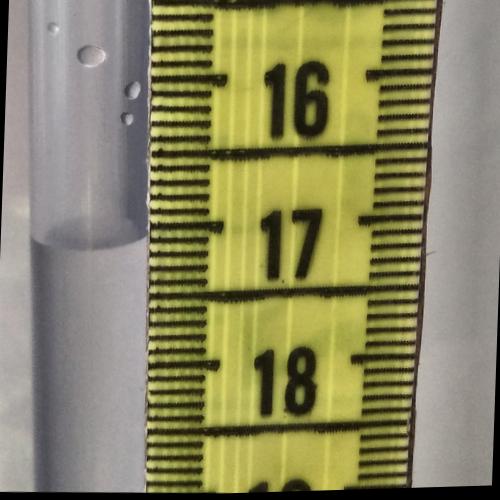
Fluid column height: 17.1 cm